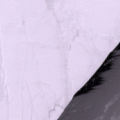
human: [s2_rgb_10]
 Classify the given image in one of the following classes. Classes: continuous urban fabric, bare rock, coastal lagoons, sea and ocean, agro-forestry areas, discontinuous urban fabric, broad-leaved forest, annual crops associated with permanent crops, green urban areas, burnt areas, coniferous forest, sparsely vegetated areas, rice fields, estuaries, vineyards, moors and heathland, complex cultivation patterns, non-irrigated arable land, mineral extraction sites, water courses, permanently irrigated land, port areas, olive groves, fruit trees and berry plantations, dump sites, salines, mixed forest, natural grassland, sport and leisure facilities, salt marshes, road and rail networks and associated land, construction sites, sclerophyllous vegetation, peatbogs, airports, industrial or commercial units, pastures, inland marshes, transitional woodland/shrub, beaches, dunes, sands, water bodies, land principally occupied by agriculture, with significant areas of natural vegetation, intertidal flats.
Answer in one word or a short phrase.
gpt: sea and ocean